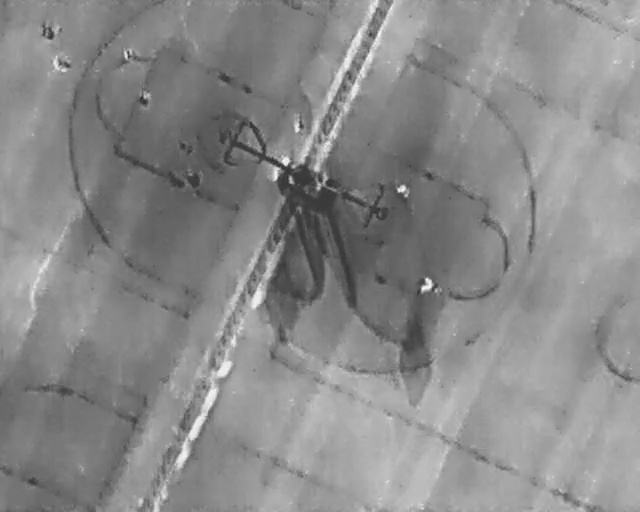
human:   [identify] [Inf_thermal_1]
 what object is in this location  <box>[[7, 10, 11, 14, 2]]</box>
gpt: <ref>1 large person at the top left</ref>

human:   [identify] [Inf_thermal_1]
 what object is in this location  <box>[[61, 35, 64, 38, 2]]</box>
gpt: <ref>1 medium person at the center</ref>